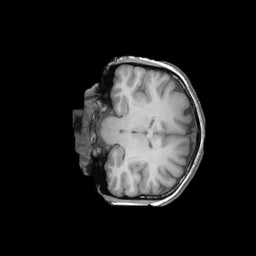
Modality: T1w
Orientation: coronal
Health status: ill
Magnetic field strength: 3 T